Question: I'm trying to do a Synchronize/Force on a new dev box and all the XPO's are downloaded from TFS in the repository directory, but I am not see anything new in the AOT. I've restarted the client and the AOS server, no go.
I'm using AX 2009 with a TFS 2010 server. Not the most reliable combo I know...
Thank you.
EDIT: The infolog result of the Synchronize has some errors at the end of it, which is probably why the process is not getting to the point where it imports all the XPOs into the AOT. It's like trying to say a file does not exist but only has the directory part of it (which exists). Anyone know why this is happening and what the message is trying to say ? The 'Maps' directory does exist...

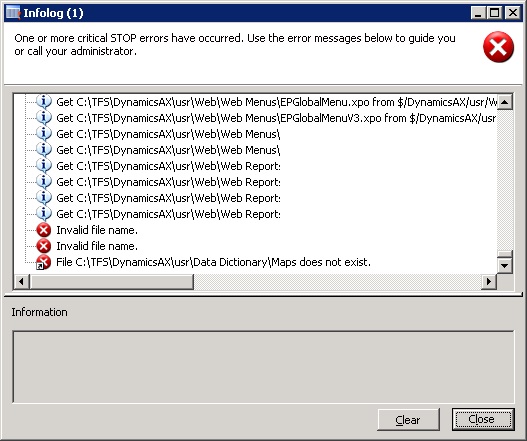
Answer: Turns out the issue was two fold. You need to patch the application files (the ones included on the installation DVD) as well. I had only patched the AOS server thinking I'm going to do a Synch. which will overwrite the AOT anyways. This got rid of the above error, but problems doing the data dictionary synch. started. Finally, I took the production AOT files and copied them into this devbox, now the TFS synch worked. I did a few test (checking in a change from a different devbox and doing a synch on this new devbox, and the changes were picked up).
Long story short, the TFS synch. doesn't seem to work if you are building an environment (RTM) from scratch and try to synch. an RU8 AOT in it.